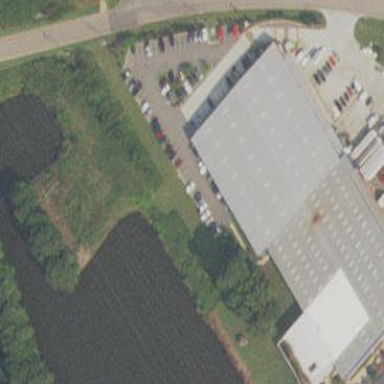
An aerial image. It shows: Warehouse building.